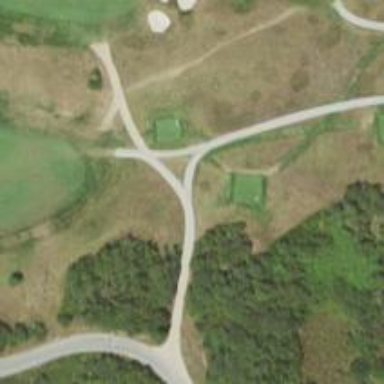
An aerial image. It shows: Pathway for golfing.